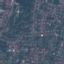
Land use / land cover class: Residential